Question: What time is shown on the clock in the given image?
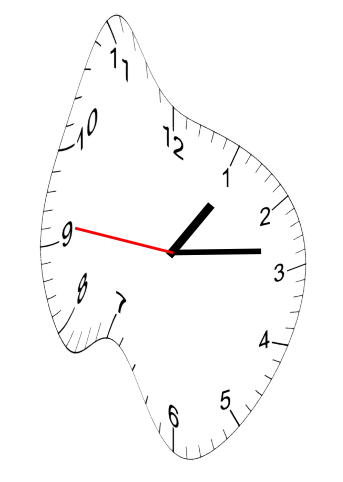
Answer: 01:13:46